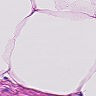
Metastatic tissue present: no